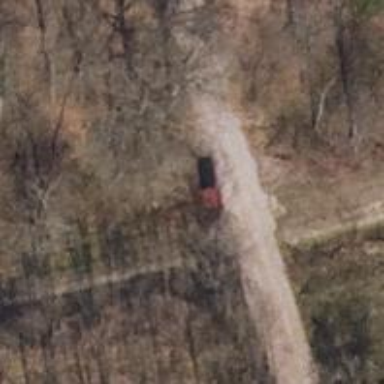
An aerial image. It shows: Shelter that serves as hunting stand.